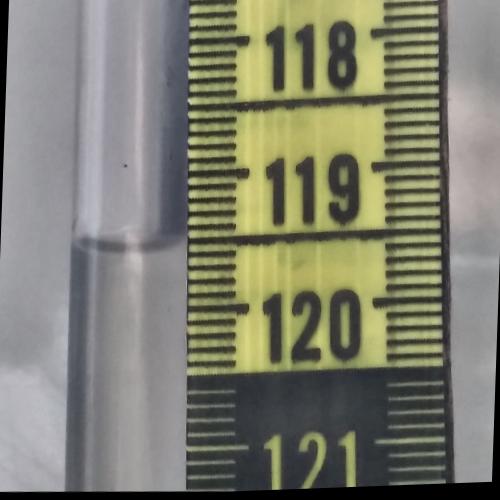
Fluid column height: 119.5 cm